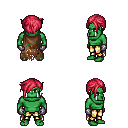
a pixel art fantasy rpg character, male body template, orc, green skin, brown tattered cape, gold greaves, ruby red pixie cut hairstyle, metal gloves, four views (front, back, left, right), 2x2 character sprite sheet, small pixel art, hard edges, no anti-aliasing